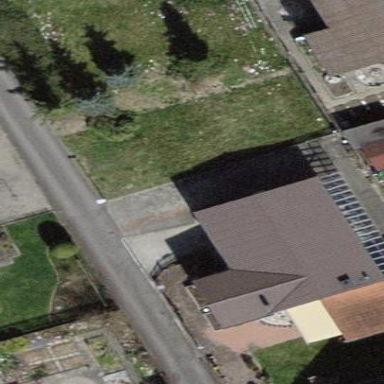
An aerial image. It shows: Building with tile roof.